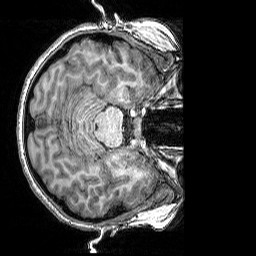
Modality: T1w
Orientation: axial
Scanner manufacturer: siemens
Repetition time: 2.5 s
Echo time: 0.00341 s